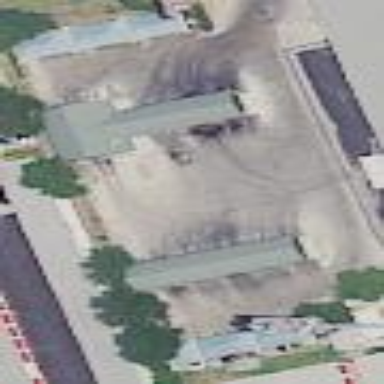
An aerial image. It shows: Car wash facility.